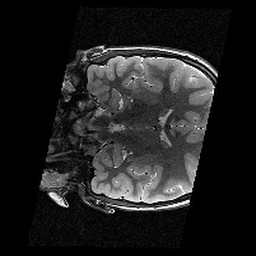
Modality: T2w
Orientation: coronal
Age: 12
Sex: female
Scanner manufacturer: siemens
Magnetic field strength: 3 T
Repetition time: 9.23 s
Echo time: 0.067 s